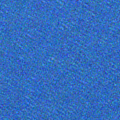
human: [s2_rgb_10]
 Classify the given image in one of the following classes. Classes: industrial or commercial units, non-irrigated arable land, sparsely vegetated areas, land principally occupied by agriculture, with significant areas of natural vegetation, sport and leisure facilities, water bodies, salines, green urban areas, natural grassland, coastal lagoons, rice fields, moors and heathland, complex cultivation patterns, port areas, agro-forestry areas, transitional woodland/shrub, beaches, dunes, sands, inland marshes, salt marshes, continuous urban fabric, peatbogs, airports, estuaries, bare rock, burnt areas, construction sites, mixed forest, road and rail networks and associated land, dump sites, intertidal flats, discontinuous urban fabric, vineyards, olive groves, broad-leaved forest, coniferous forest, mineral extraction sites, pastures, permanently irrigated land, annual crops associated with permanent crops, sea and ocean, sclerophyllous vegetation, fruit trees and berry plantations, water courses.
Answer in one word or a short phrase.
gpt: sea and ocean